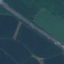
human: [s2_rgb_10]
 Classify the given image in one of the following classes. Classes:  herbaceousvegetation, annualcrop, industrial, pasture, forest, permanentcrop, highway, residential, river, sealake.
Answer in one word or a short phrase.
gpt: Highway